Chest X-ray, AP view. Patient: 10 years old, sex M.
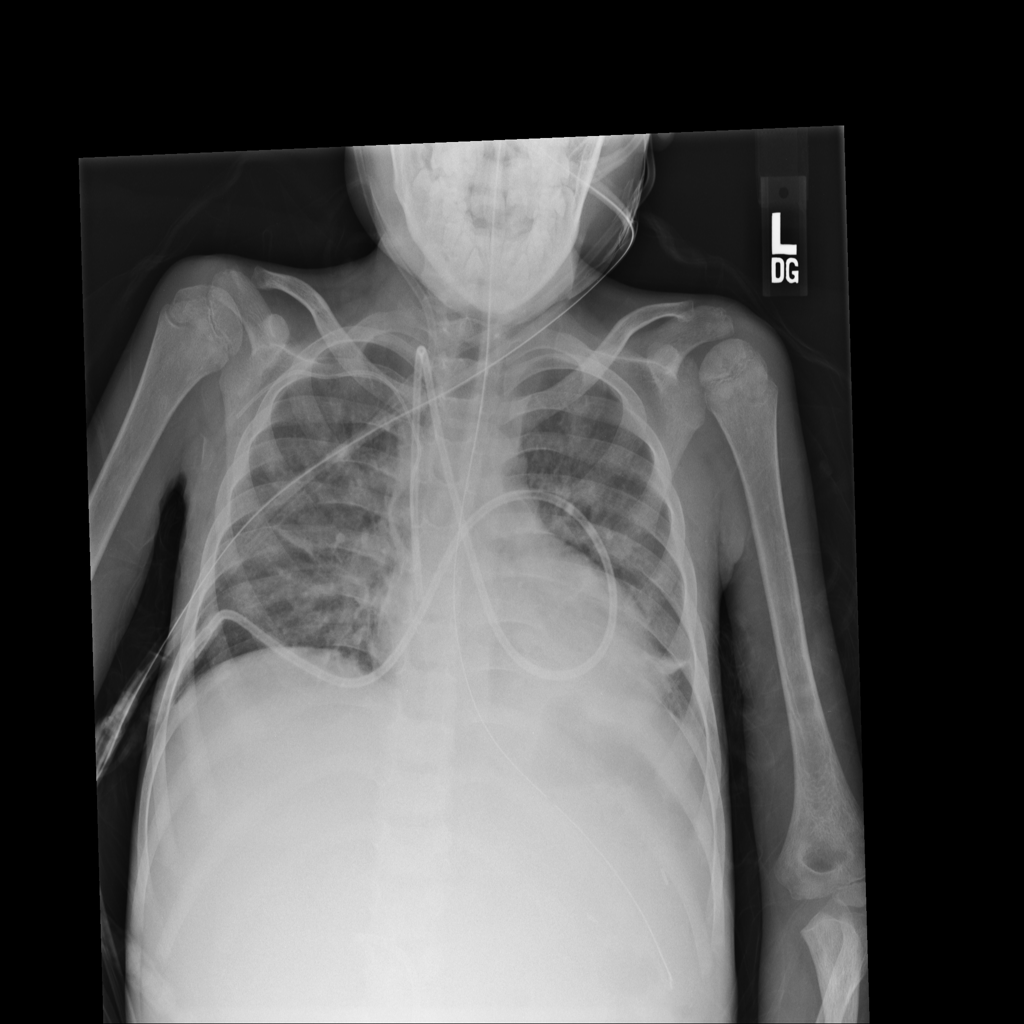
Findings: Consolidation